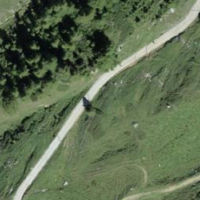
EUNIS habitat code: 23
Species observed at this site:
Rhododendron ferrugineum
Vaccinium vitis-idaea